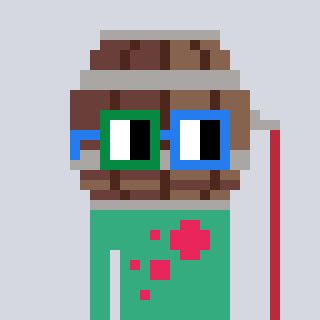
a pixel art character with square green and blue glasses, a wine barrel-shaped head and a teal-colored body on a cool background